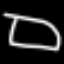
Label: square